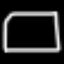
Label: square